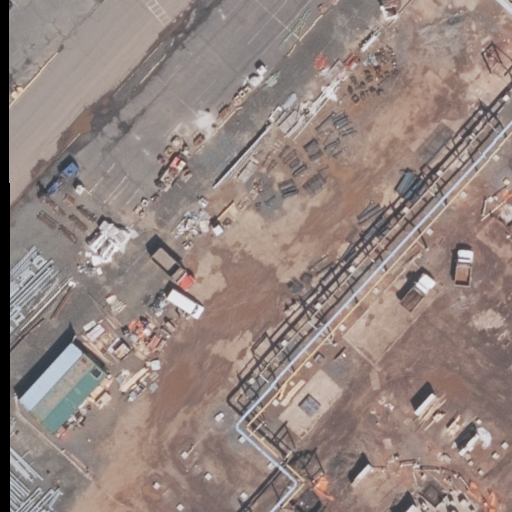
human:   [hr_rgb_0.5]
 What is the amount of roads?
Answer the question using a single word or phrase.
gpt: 1

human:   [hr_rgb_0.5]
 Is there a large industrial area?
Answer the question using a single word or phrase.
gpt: yes

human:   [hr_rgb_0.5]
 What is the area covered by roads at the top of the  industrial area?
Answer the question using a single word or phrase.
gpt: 0m2

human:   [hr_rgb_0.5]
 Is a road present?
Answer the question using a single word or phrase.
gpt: yes

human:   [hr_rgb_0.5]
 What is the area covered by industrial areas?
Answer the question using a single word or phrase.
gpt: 10583m2

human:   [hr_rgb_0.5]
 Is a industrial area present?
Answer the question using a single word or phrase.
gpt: yes

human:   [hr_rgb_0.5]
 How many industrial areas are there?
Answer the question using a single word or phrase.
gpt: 1

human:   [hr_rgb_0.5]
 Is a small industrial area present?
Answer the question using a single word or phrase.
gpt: no

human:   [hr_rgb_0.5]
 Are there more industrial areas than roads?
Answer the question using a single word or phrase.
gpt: no

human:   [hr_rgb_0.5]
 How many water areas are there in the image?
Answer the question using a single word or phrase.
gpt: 0

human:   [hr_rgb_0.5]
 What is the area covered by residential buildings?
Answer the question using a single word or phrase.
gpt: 0m2

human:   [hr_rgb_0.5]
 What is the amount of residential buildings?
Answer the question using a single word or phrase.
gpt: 0

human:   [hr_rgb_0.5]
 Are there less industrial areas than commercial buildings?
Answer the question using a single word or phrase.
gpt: no

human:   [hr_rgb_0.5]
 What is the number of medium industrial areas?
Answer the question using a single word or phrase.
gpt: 0

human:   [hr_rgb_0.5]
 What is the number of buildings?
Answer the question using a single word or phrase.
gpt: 0

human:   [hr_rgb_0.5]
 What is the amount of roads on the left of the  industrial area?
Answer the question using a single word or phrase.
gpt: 1

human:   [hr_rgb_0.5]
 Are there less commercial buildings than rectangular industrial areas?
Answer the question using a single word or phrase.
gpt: yes

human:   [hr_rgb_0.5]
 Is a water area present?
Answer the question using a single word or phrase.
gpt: no

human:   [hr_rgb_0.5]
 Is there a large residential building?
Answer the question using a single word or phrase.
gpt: no

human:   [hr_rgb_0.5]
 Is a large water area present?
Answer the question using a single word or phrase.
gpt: no

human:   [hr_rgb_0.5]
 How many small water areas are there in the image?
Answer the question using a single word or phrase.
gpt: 0

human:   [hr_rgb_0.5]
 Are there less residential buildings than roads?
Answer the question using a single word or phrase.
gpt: yes

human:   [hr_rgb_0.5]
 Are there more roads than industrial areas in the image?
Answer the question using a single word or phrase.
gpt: no

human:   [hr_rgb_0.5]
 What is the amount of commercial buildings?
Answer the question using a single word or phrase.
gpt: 0

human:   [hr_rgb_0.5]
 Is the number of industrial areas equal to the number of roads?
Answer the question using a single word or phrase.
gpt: yes

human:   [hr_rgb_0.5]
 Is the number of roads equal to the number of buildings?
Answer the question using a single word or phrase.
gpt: no

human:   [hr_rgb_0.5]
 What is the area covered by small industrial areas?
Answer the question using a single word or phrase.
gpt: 0m2

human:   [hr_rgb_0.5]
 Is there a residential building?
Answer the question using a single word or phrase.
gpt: no

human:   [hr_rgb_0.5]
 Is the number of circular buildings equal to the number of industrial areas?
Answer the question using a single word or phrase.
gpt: no

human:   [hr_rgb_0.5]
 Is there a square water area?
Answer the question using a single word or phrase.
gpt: no

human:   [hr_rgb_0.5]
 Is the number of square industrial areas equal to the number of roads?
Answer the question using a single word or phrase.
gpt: no

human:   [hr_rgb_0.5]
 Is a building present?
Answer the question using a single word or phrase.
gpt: no

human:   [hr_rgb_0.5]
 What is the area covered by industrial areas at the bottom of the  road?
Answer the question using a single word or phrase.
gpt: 10583m2

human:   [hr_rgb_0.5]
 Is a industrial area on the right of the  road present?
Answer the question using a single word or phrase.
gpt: yes

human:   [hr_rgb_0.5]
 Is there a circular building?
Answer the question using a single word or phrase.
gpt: no

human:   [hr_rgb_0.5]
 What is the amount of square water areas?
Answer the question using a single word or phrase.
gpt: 0

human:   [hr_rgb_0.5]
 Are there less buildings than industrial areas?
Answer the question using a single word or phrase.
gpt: yes

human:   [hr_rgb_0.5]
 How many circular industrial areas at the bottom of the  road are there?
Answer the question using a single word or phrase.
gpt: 0

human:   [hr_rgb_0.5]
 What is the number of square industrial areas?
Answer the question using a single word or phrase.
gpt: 0

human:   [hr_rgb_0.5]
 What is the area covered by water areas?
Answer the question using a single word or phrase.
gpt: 0m2

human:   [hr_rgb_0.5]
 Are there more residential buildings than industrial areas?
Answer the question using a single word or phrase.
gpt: no

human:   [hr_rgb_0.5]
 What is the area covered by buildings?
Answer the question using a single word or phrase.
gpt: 0m2

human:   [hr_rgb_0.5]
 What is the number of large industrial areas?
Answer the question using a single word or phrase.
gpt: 1

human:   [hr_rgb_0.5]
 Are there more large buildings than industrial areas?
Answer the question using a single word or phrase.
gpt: no

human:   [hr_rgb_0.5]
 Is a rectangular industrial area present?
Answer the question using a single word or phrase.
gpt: yes

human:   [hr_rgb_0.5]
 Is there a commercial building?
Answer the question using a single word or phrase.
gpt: no

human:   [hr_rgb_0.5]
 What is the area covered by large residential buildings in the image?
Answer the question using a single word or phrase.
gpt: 0m2

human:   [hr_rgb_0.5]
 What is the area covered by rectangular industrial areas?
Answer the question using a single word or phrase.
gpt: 10583m2

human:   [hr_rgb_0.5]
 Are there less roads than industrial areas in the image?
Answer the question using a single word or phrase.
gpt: no

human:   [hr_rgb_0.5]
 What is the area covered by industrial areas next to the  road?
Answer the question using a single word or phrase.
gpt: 10583m2

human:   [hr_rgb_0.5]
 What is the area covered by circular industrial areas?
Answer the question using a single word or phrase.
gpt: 0m2

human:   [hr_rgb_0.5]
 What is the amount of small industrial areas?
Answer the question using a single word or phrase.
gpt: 0

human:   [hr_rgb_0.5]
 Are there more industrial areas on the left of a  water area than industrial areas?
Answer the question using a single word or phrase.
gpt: no

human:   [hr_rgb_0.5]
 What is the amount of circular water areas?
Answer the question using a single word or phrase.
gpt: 0

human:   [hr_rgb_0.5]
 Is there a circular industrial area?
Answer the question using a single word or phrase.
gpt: no

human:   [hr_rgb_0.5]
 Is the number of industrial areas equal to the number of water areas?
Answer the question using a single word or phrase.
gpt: no

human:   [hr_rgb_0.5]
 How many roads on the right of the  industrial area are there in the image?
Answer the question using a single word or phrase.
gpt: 0

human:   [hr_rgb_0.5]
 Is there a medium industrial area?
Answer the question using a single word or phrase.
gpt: no

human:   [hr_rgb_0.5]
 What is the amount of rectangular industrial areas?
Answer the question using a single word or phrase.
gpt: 1

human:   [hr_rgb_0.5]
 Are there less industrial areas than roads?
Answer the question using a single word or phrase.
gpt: no

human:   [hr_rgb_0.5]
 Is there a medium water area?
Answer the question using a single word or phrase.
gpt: no

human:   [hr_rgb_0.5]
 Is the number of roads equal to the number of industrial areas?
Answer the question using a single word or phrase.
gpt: yes

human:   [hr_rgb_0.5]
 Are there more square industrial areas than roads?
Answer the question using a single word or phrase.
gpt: no

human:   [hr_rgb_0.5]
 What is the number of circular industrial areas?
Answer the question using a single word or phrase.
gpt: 0